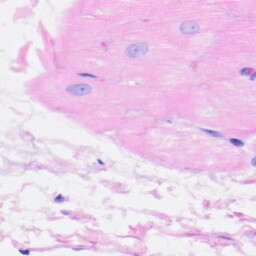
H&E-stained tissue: Heart